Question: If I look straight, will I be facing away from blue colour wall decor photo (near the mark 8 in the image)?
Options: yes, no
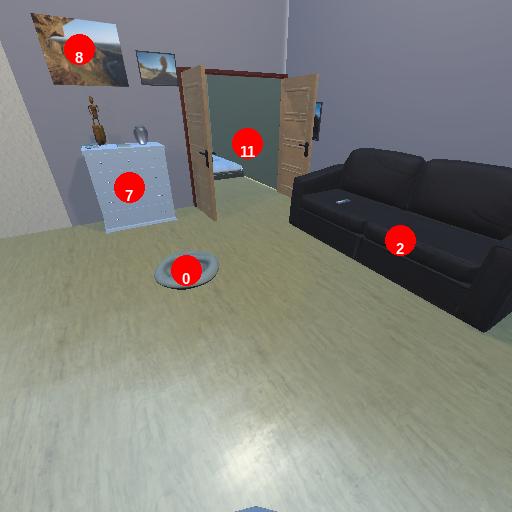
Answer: yes